Question: I want to display icon in place of menu name on menubar.
Please find the fiddle <URL>.
For the main menu items (i.e.,Item1,Item2,Item3..) i want to show image and upon user click on that image i want to show submenu items name as shown for Item3 menu item in fiddle.
Below is the sample code i used to create menu bar using jquery.
'''
<ul id="nav">
<li><a href="#">Item 1</a></li>
<li><a href="#">Item 2</a></li>
<li><a href="#">Item 3</a>
<ul>
<li><a href="#">Item 3-1</a>
<ul>
<li><a href="#">Item 3-11</a></li>
<li><a href="#">Item 3-12</a></li>
<li><a href="#">Item 3-13</a></li>
</ul>
</li>
<li><a href="#">Item 3-2</a></li>
<li><a href="#">Item 3-3</a></li>
<li><a href="#">Item 3-4</a></li>
<li><a href="#">Item 3-5</a></li>
</ul>
</li>
<li><a href="#">Item 4</a></li>
<li><a href="#">Item 5</a></li>
</ul>
'''
Please suggest how to show icon in place of menu names. Thanks.
--EDIT--
Below are the imports i'm using in my local application.
'''
<script src="https://ajax.googleapis.com/ajax/libs/jquery/1.11.1/jquery.min.js"></script>
<link rel="stylesheet" href="//ajax.googleapis.com/ajax/libs/jqueryui/1.11.2/themes/smoothness/jquery-ui.css" />
<script src="//ajax.googleapis.com/ajax/libs/jqueryui/1.11.2/jquery-ui.min.js"></script>
'''
Please find the image below which shows menubar vertically.

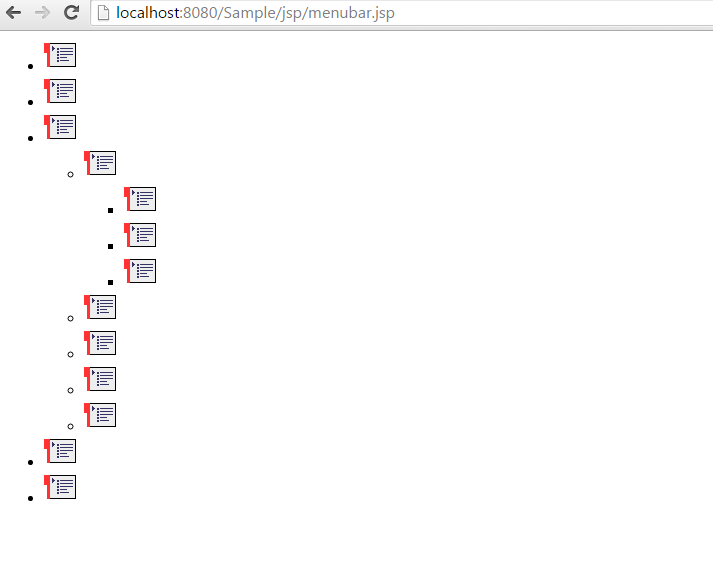
Answer: Here is the working <URL>
Check <URL> for the tutorial it will help you to make navigation bar using pure css.
'''
<ul id="nav">
<li><a href="#"><img src = "http://icons.iconarchive.com/icons/iconfactory/red-tab/32/Apple-Menu-items-icon.png"></a></li>
<li><a href="#"><img src = "http://icons.iconarchive.com/icons/iconfactory/red-tab/32/Apple-Menu-items-icon.png"></a></li>
<li><a href="#"><img src = "http://icons.iconarchive.com/icons/iconfactory/red-tab/32/Apple-Menu-items-icon.png"></a>
<ul>
<li><a href="#"><img src = "http://icons.iconarchive.com/icons/iconfactory/red-tab/32/Apple-Menu-items-icon.png"></a>
<ul>
<li><a href="#"><img src = "http://icons.iconarchive.com/icons/iconfactory/red-tab/32/Apple-Menu-items-icon.png"></a></li>
<li><a href="#"><img src = "http://icons.iconarchive.com/icons/iconfactory/red-tab/32/Apple-Menu-items-icon.png"></a></li>
<li><a href="#"><img src = "http://icons.iconarchive.com/icons/iconfactory/red-tab/32/Apple-Menu-items-icon.png"></a></li>
</ul>
</li>
<li><a href="#"><img src = "http://icons.iconarchive.com/icons/iconfactory/red-tab/32/Apple-Menu-items-icon.png"></a></li>
<li><a href="#"><img src = "http://icons.iconarchive.com/icons/iconfactory/red-tab/32/Apple-Menu-items-icon.png"></a></li>
<li><a href="#"><img src = "http://icons.iconarchive.com/icons/iconfactory/red-tab/32/Apple-Menu-items-icon.png"></a></li>
<li><a href="#"><img src = "http://icons.iconarchive.com/icons/iconfactory/red-tab/32/Apple-Menu-items-icon.png"></a></li>
</ul>
</li>
<li><a href="#"><img src = "http://icons.iconarchive.com/icons/iconfactory/red-tab/32/Apple-Menu-items-icon.png"></a></li>
<li><a href="#"><img src = "http://icons.iconarchive.com/icons/iconfactory/red-tab/32/Apple-Menu-items-icon.png"></a></li>
</ul>
'''
'''
$( "#nav" ).menu({position: {at: "left bottom"}});
'''
'''
.ui-menu {
overflow: hidden;
}
.ui-menu .ui-menu {
overflow: visible !important;
}
.ui-menu > li {
float: left;
display: block;
width: auto !important;
}
.ui-menu ul li {
display:block;
float:none;
background-image: url ();
}
.ui-menu ul li ul {
left:120px !important;
width:100%;
}
.ui-menu ul li ul li {
width:auto;
}
.ui-menu ul li ul li a {
float:left;
}
.ui-menu > li {
margin: 5px 5px !important;
padding: 0 0 !important;
}
.ui-menu > li > a {
float: left;
display: block;
clear: both;
overflow: hidden;
}
.ui-menu .ui-menu-icon {
margin-top: 0.3em !important;
}
.ui-menu .ui-menu .ui-menu li {
float: left;
display: block;
}
'''